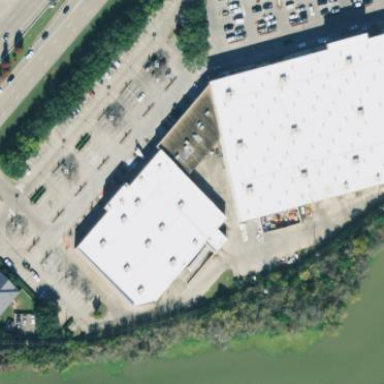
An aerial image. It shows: Building.